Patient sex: M
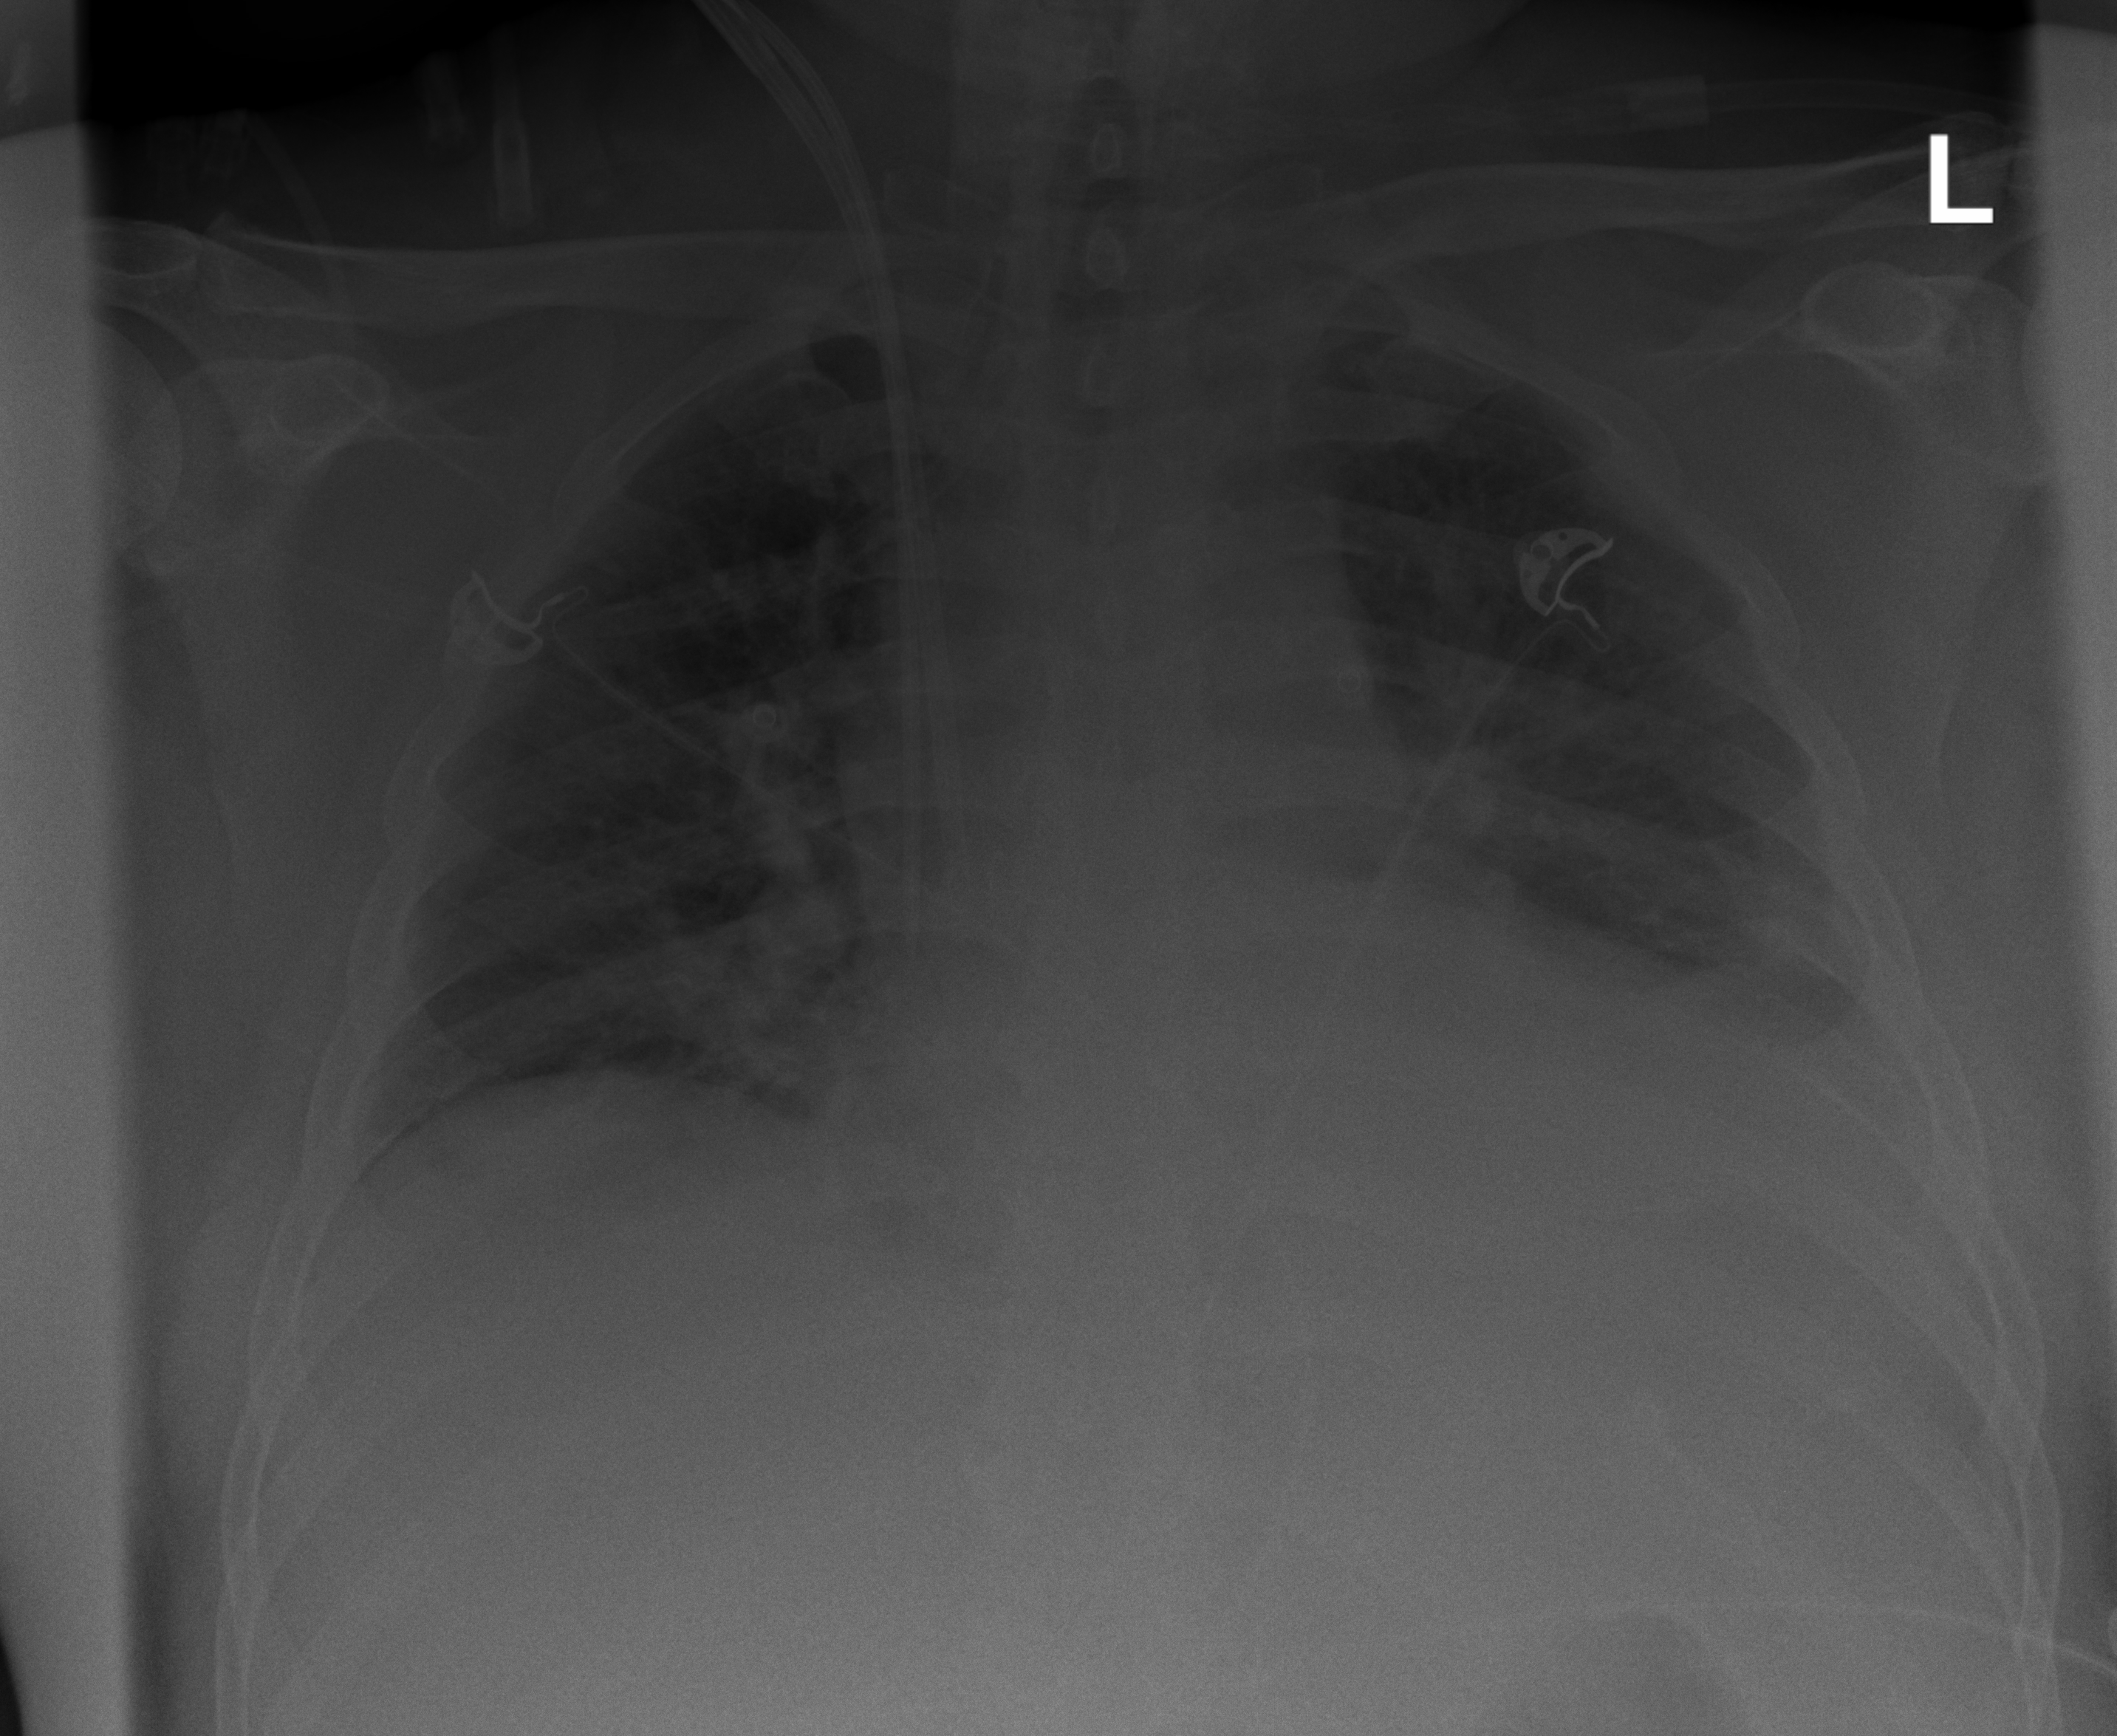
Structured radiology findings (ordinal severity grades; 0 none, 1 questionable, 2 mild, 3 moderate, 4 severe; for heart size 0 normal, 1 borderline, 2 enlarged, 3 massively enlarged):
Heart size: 2
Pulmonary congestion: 3
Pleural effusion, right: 0
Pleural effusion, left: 3
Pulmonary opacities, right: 1
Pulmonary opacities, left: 1
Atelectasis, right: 2
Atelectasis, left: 3